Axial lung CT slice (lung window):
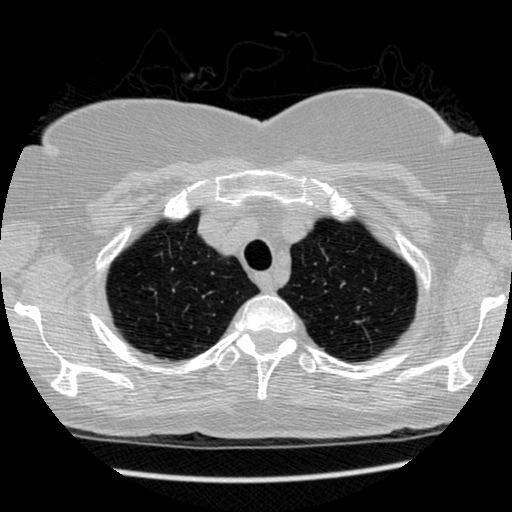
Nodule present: no